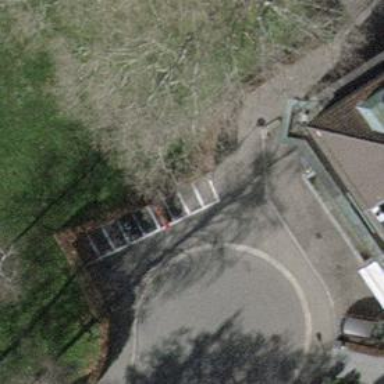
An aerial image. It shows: Bicycle parking facility.